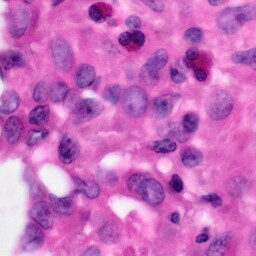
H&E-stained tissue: Pancreatic